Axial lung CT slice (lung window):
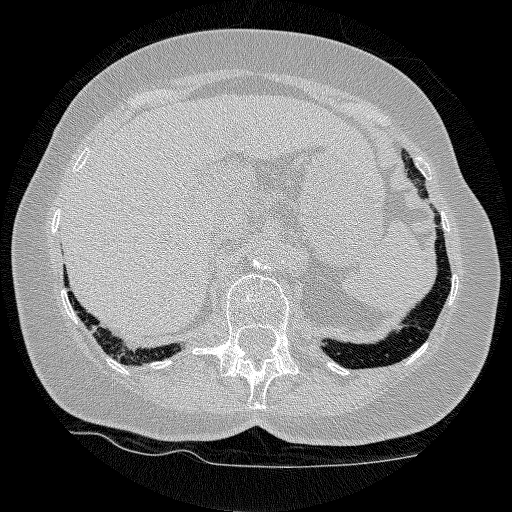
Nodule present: no